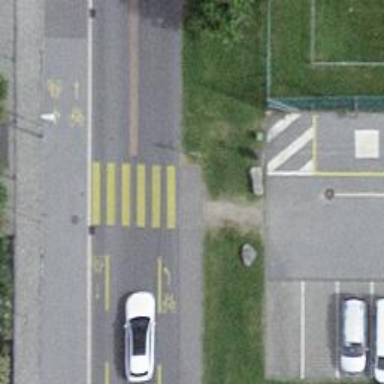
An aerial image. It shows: Marked crossing with zebra stripes on the road.